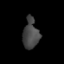
Tissue: lung
Cell type: Others
Senescence score: 0.2355
Nuclear area (px): 462
Mean DAPI intensity: 70.463